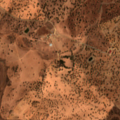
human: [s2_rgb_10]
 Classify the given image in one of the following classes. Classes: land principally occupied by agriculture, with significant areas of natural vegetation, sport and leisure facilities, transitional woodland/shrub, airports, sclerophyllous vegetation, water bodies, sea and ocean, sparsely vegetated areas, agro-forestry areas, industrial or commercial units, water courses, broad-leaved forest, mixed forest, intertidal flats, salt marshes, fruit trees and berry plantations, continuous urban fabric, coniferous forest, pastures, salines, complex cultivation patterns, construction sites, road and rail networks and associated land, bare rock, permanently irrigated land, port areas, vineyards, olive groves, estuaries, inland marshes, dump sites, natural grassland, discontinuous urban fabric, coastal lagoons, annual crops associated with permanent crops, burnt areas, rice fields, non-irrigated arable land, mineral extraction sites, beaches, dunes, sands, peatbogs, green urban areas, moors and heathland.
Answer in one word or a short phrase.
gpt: pastures, agro-forestry areas